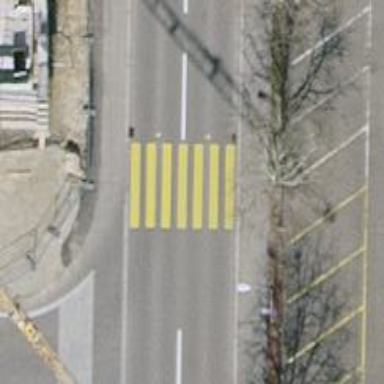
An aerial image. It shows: Marked crossing on the road.